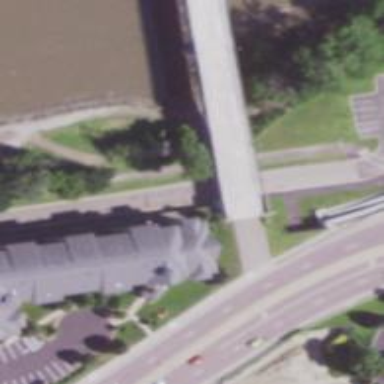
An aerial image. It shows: There is bridge in the image.